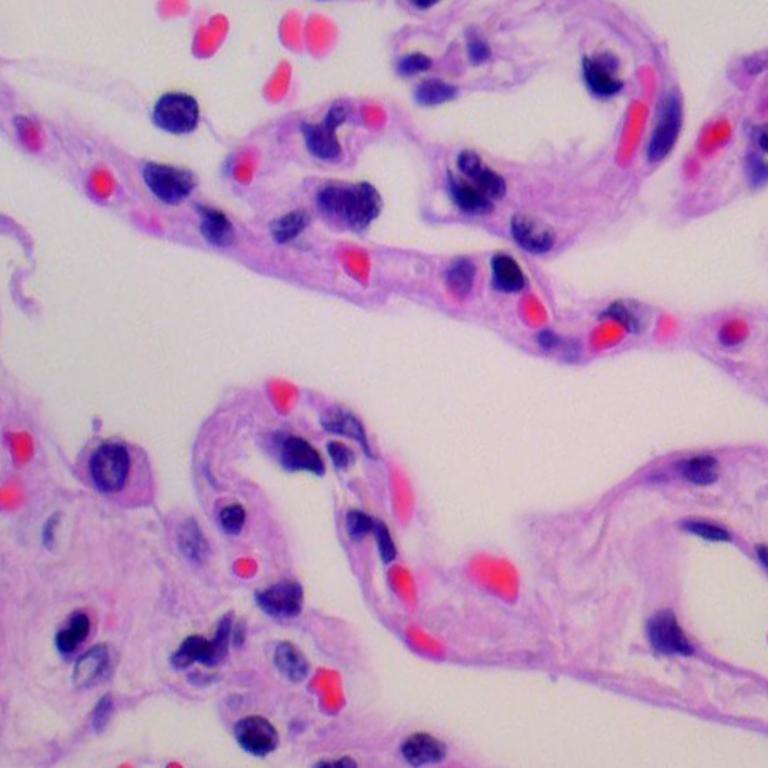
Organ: lung
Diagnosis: benign